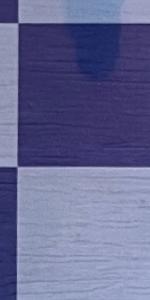
Label: Empty